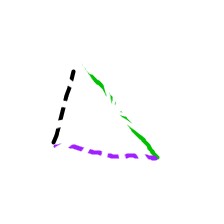
Shape: triangle